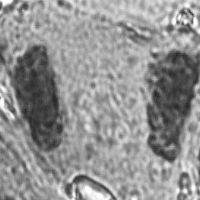
Label: telophase